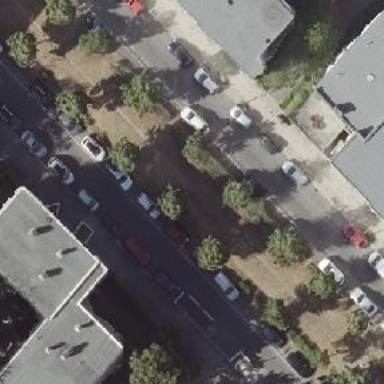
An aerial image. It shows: Residential street with parallel on-street parking lanes. The surface is asphalt.